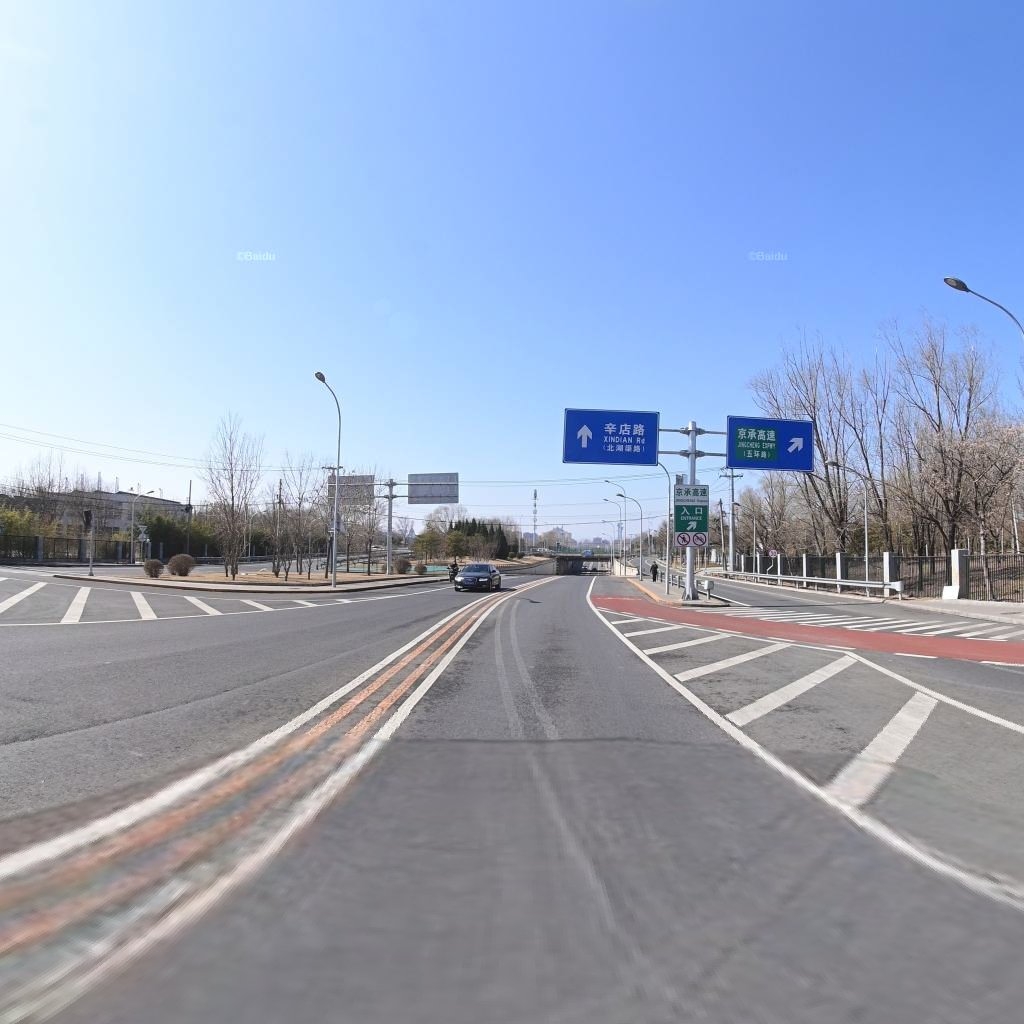
Region: Chaoyang
Road damage annotations: longitudinal crack